Breast ultrasound image
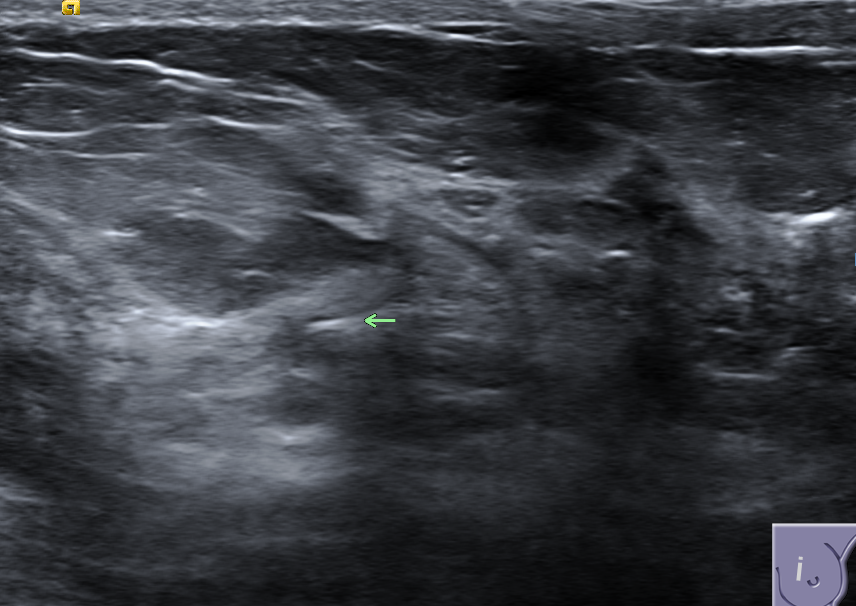
Diagnosis: normal